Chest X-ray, PA view. Patient: 56 years old, sex F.
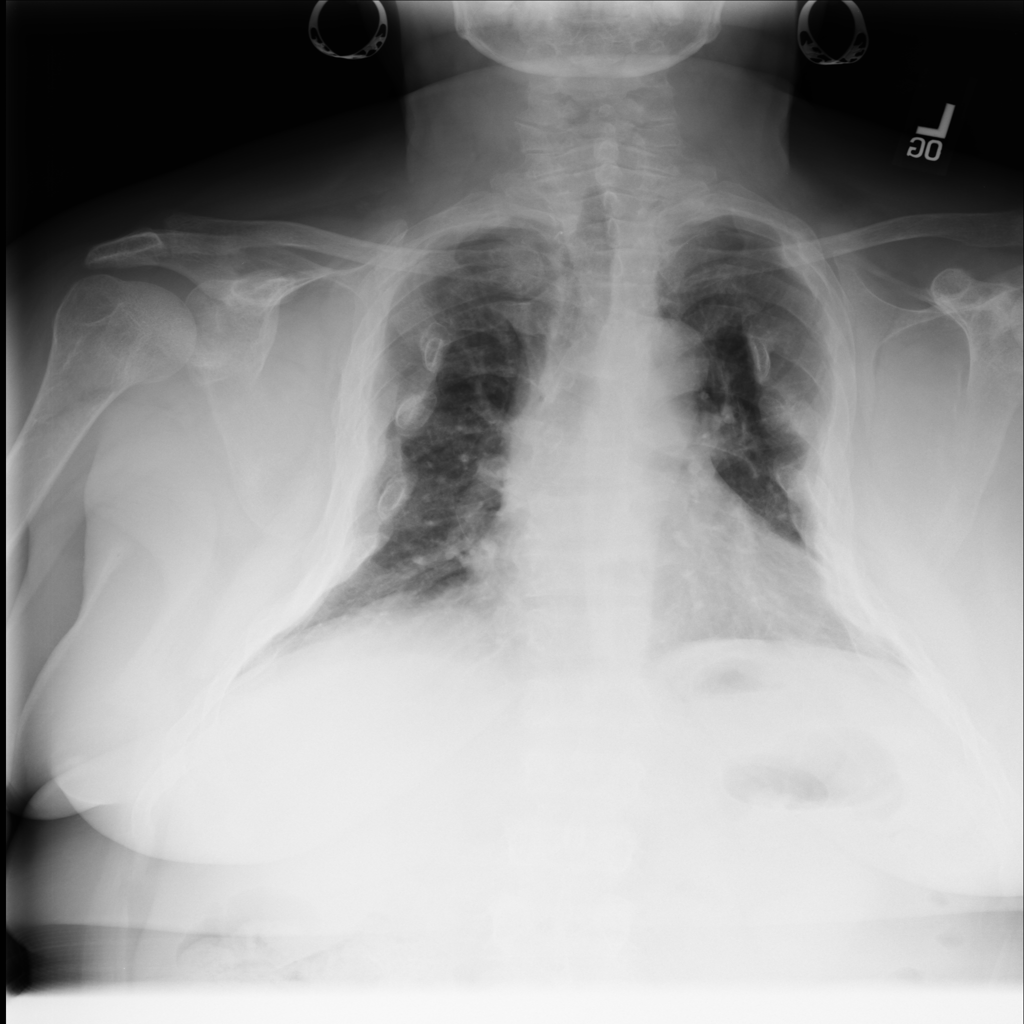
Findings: No Finding